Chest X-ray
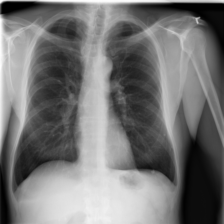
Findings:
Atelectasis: negative
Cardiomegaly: negative
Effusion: negative
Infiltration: negative
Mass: negative
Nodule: negative
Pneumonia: negative
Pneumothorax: negative
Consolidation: negative
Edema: negative
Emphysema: negative
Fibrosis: negative
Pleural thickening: negative
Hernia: negative